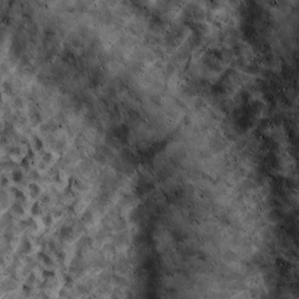
Label: non_frost